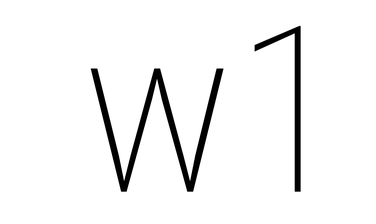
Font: Roboto_Condensed_Thin